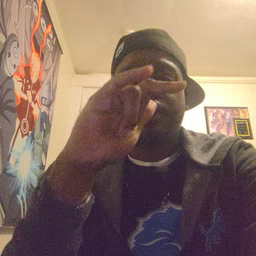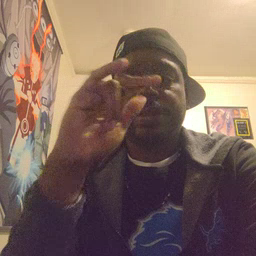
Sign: airplane